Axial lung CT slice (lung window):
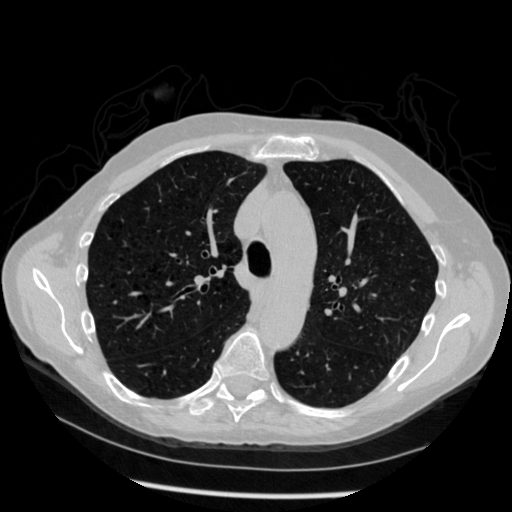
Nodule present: no